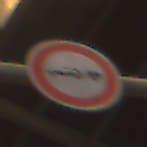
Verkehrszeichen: VerbotPersonenkraftwagenMitAnhaenger
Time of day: NotSpecified
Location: Indoor (Urban)
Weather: NotSpecified
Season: NotSpecified
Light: Artificial